Interaction volume radius: 10 \u00c5
Interaction volume height: 10 \u00c5
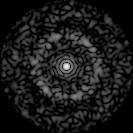
Disorder parameter: 0.8249